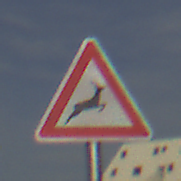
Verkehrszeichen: WildwechselLinks
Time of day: MorningAfternoon
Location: Outdoor (Suburban)
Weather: PartlyCloudy
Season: NotSpecified
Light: Natural